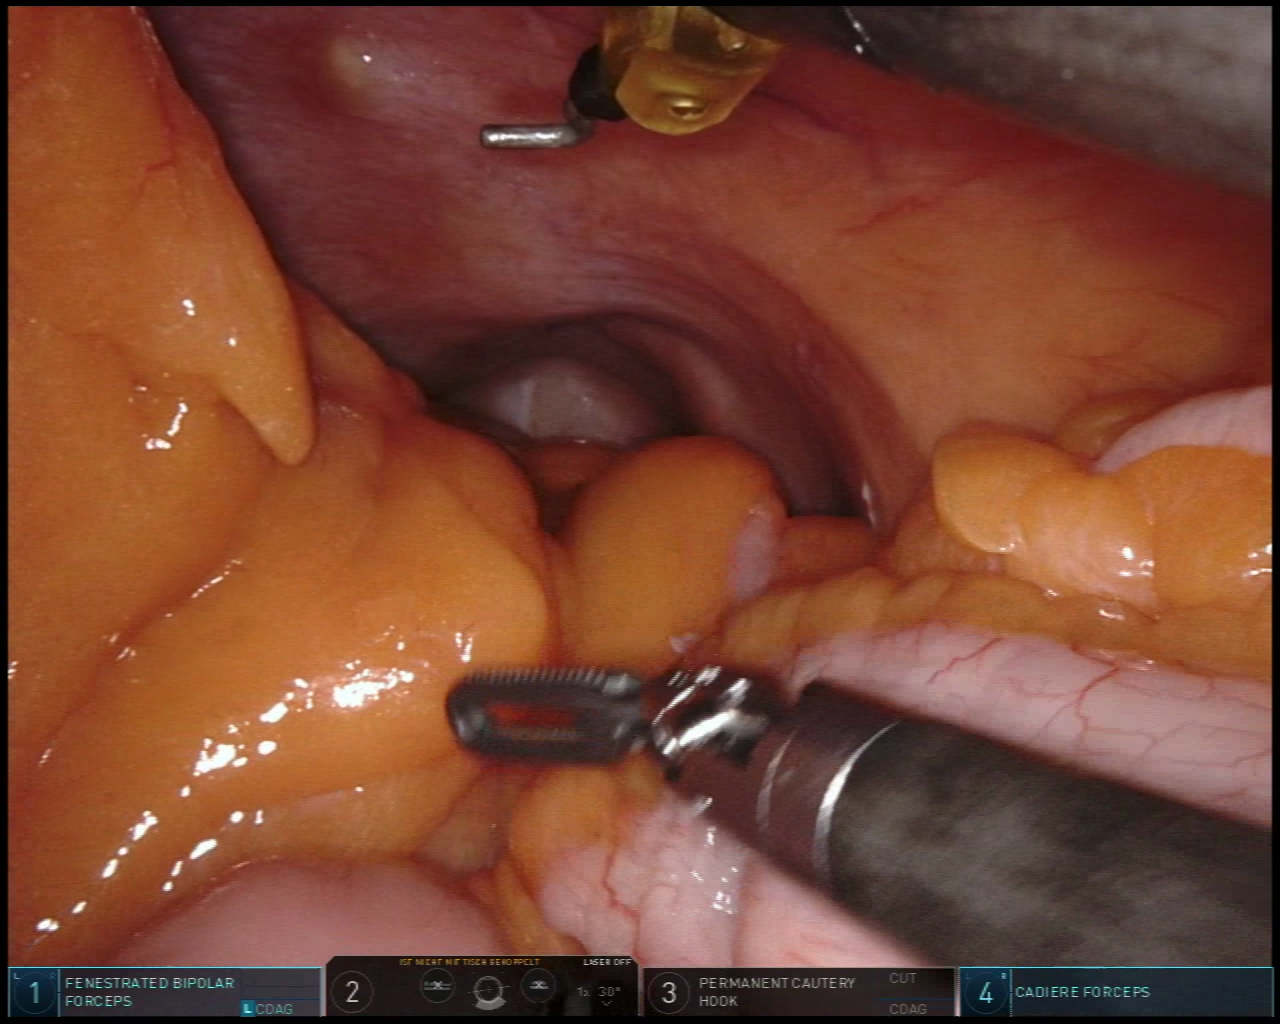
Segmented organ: small_intestine
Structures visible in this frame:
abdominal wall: yes
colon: no
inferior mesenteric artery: no
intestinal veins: no
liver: no
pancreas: no
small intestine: yes
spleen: no
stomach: no
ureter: no
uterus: no
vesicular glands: no